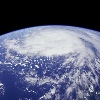
Label: cloud